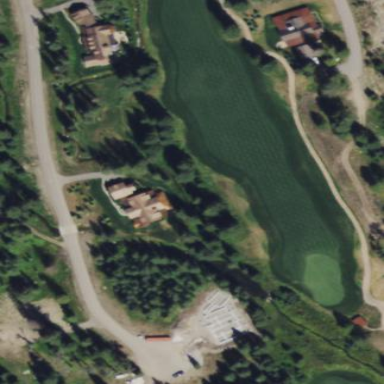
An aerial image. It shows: Grassy golf fairway.